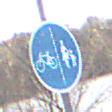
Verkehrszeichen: GetrennterRadUndGehwegRadwegLinks
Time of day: MorningAfternoon
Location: Outdoor (Nature)
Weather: PartlyCloudy
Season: NotSpecified
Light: Natural